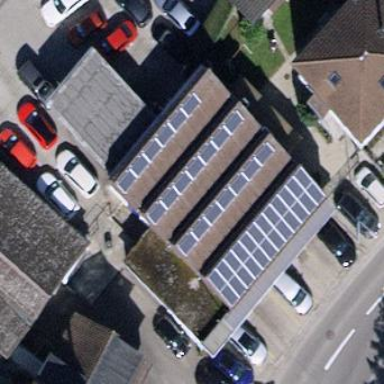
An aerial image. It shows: Solar power generator utilizing photovoltaic technology with solar photovoltaic panels.